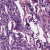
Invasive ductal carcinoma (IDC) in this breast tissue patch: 1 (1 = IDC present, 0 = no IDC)